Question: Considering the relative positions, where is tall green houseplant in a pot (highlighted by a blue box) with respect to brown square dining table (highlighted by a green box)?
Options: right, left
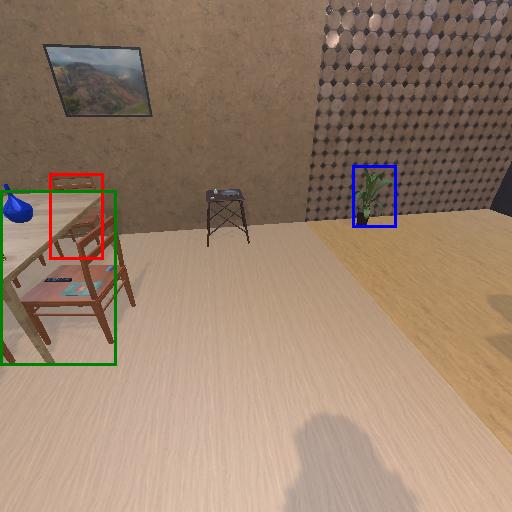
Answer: right